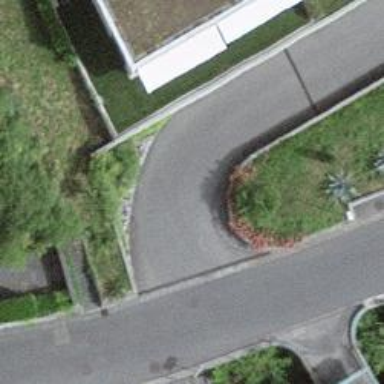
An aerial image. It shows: Residential road with asphalt surface and no sidewalk.